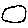
Label: moon